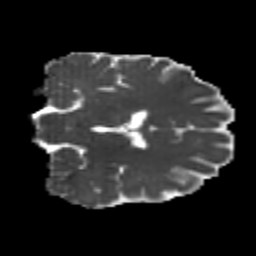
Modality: MD
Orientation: coronal
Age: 24
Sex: male
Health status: healthy
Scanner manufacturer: philips
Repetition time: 7.385 s
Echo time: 0.08599 s